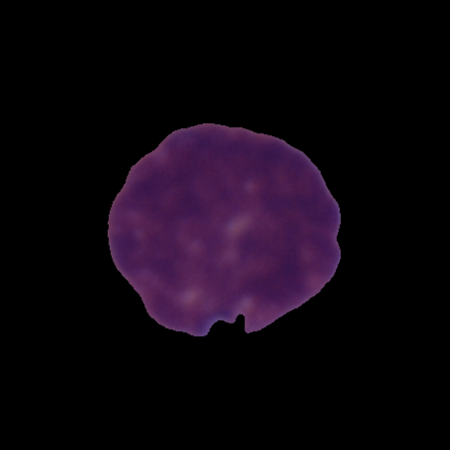
Label: cancer